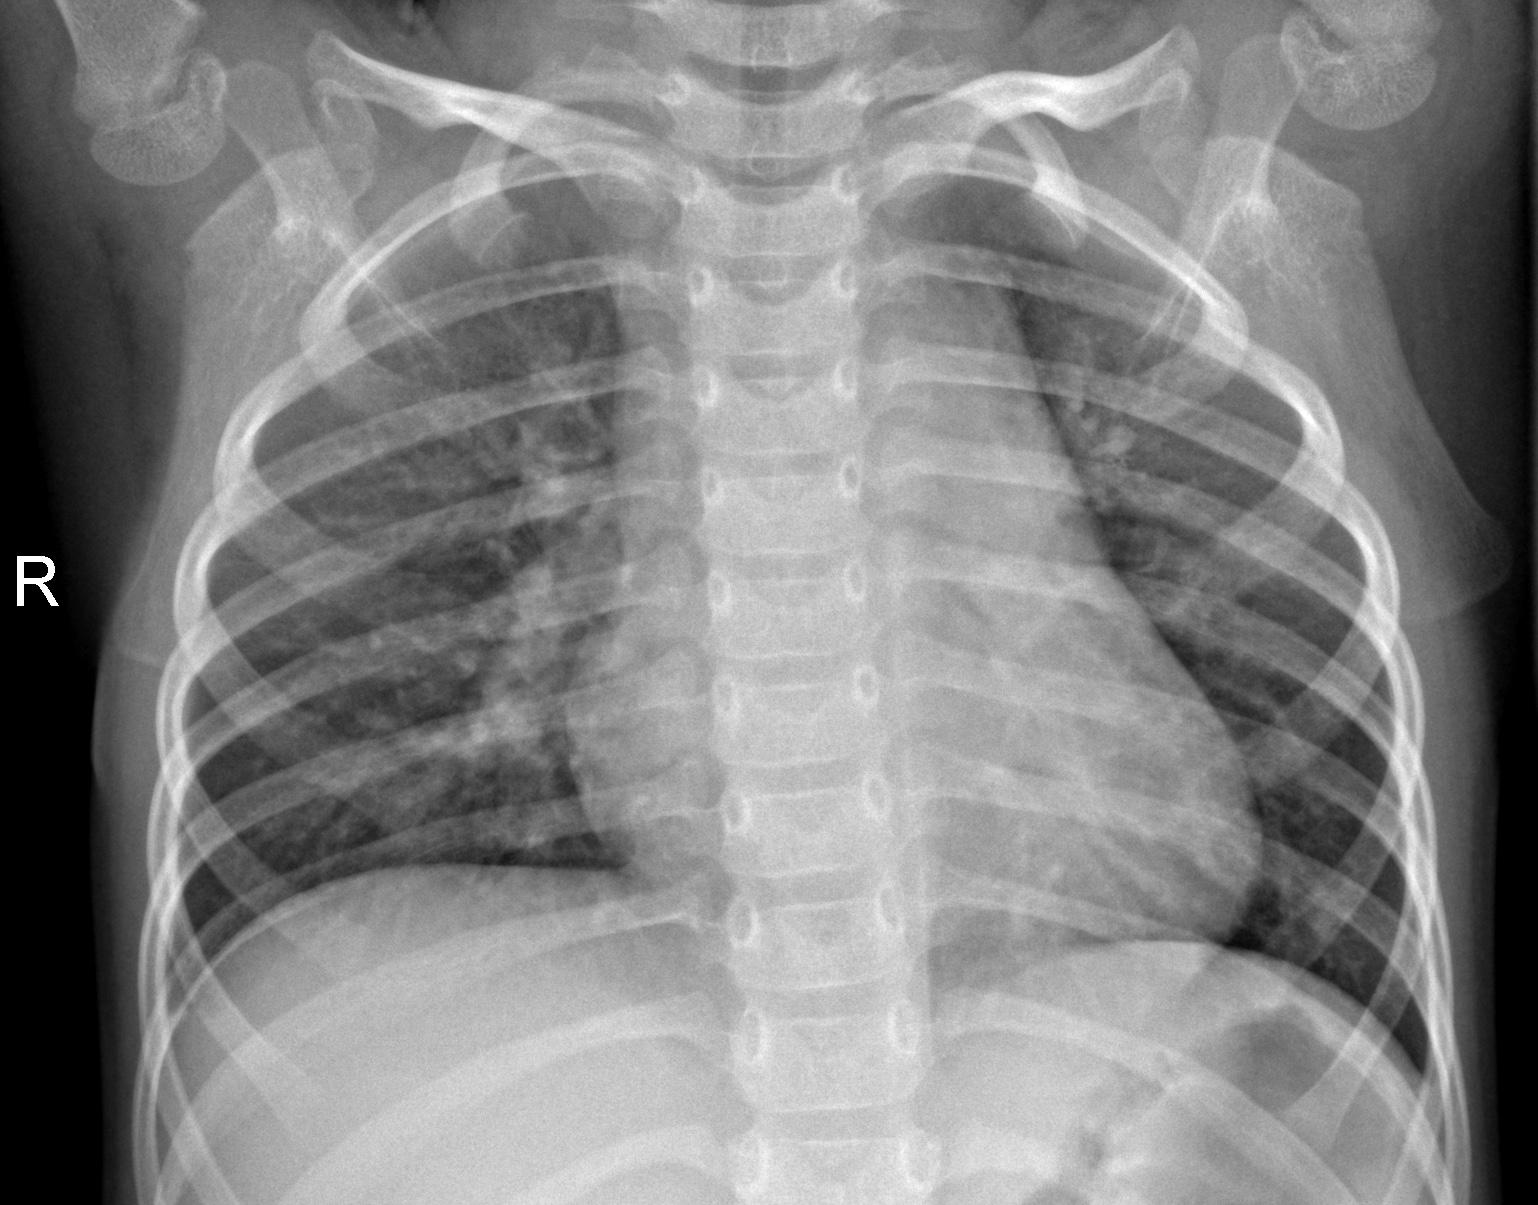
Diagnosis: NORMAL